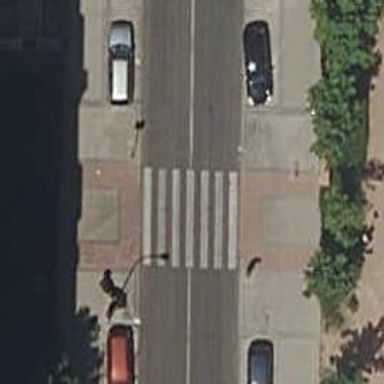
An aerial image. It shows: Pedestrian crossing with zebra markings on footway.